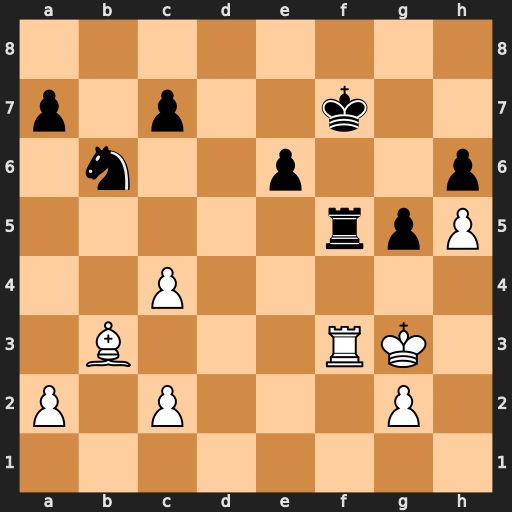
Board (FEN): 8/p1p2k2/1n2p2p/5rpP/2P5/1B3RK1/P1P3P1/8
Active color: w
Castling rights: -
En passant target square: -
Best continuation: Rxf5+ exf5 c5+ Kf6 cxb6